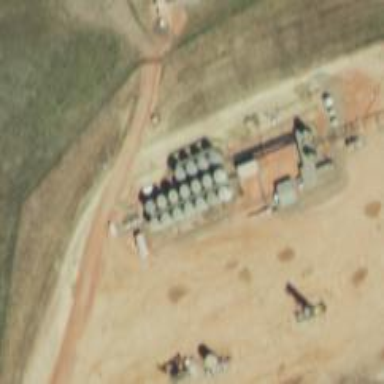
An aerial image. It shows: Storage tank with man-made structure.